Question: I have a difficult to nail down/solve problem.
I am creating a system that has two parties: The User wants to perform and authorize an action , and the second party that needs to confirm this action has been authorized.
The problem is, only the user that wants to perform the action will have an iphone (in many cases) and thus the ability to get authorization from our server. The second party does not have access to an internet connection, and will not be able to directly confirm that the first user's request was authorized.
So, my problem is... what sort of system/item could I use to ensure that the second party can confirm that the first party's mobile phone action was authorized by our server?
So far, all of the ideas I have come up with can be subverted by a clever hacker that just duplicates what the second party expects to see as a confirmed request. Things like... giving each second party a unique code that needed to be entered on the first party's mobile app in order to receive confirmation. But the clever user could just create a hacked app that mimics what the real app would do. Obviously, that would be a problem because if the second party believes that the action was authorized when it actually wasn't (due to hacking), they would lose out on money/time/etc...
Here is a diagram that may make my question a bit clearer:

Any ideas would be greatly appreciated.
***Edit: I wanted to add - Party 2 does not have access to a mobile device/computer in some cases, so I need to figure out some piece of hardware that could be deployed cheaply but also perform the role of verification.
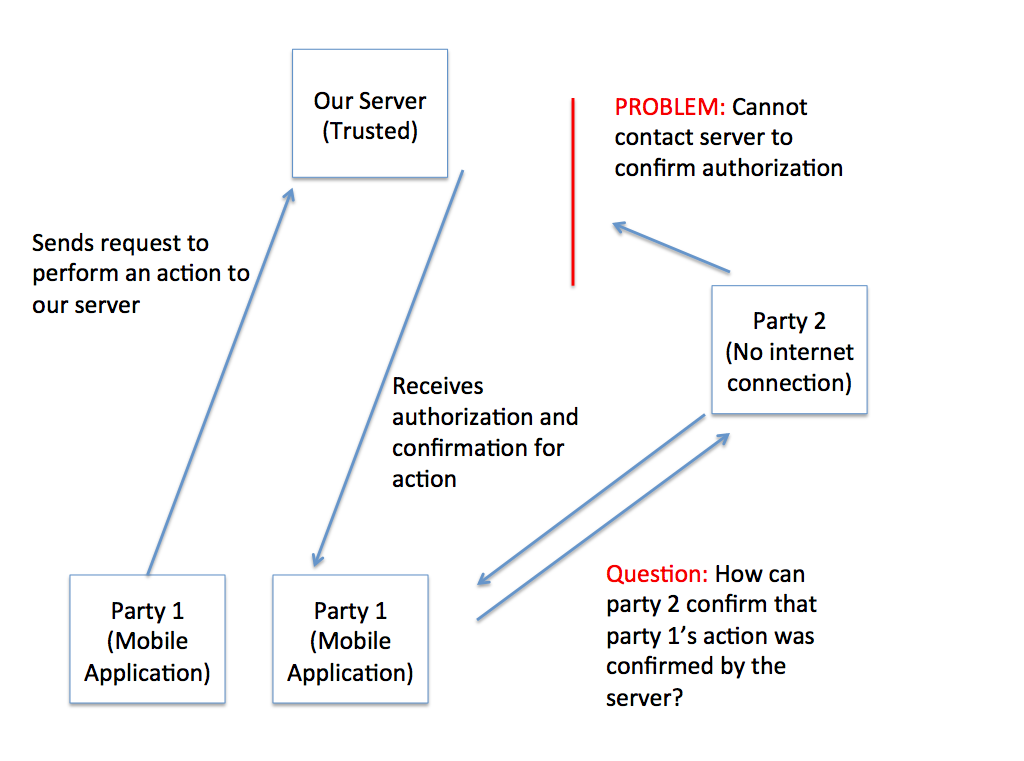
Answer: If I understand your problem correct; you have a trusted server that can authorize an action for Party 1. That is, the server can decide if Party 1 should be allowed to perform an action. You may call this an authorization service. Party 1 then needs to prove that he was authorized to do this action for Party 2. Party 2 cannot contact the authorization service directly to verify this claim.
The natural solution to this is to let the authorization server issue a digitally signed authorization claim to Party 1. This claim can be i.e. an xml that describes what kind of authorizations Party 1 has. The claim must be digitally signed with a private key that only the authorization server knows. Party 1 recieves this claim from the server and send the claim to Party 2. Party 2 verifies the digital signature using the authorization server's public key. If the digital signature is correct, then Party 2 knows that the claim is valid and what kind of autorizations Party 1 got from the authorization server.
To do this, you must generate a key pair on the authorization server and distribute the public key to each instance of Party 2. This only has to be done once. The public key is not a secret, but it is very important that it is the correct key and that no one with malicious intentions can replace the public key at Party 2 with a fake key.
You will need some kind of device at Party 2 that is able to validate a signed claim. Without that, I don't think this scenario is possible to solve.